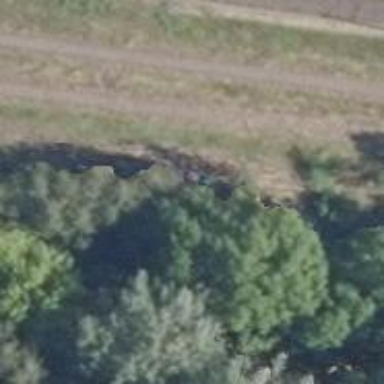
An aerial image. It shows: Disused railway.